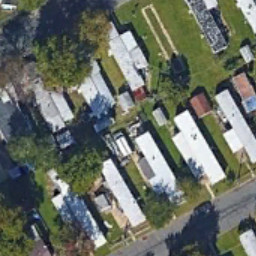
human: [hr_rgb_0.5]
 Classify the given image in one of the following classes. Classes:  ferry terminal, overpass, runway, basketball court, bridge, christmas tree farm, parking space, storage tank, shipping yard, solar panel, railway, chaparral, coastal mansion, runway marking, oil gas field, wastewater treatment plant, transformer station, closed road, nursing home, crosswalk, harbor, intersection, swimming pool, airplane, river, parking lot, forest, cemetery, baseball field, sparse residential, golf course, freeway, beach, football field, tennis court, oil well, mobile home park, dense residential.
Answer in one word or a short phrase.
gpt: mobile home park